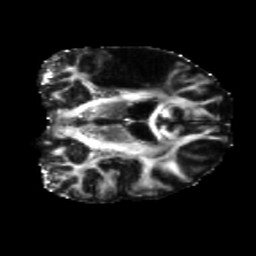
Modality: FA
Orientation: coronal
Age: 66
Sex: male
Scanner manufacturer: siemens
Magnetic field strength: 3 T
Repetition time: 5.25 s
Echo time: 0.08 s